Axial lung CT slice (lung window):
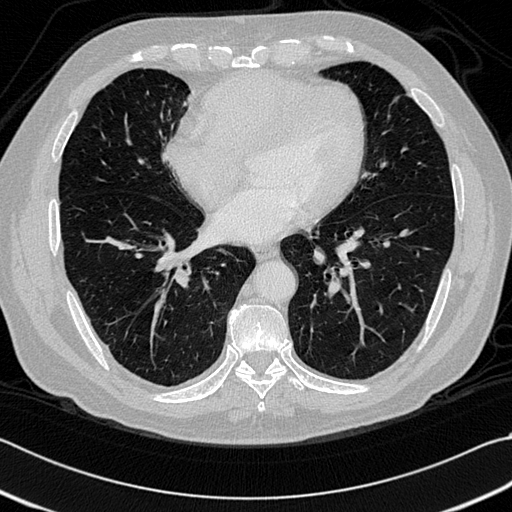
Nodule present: no